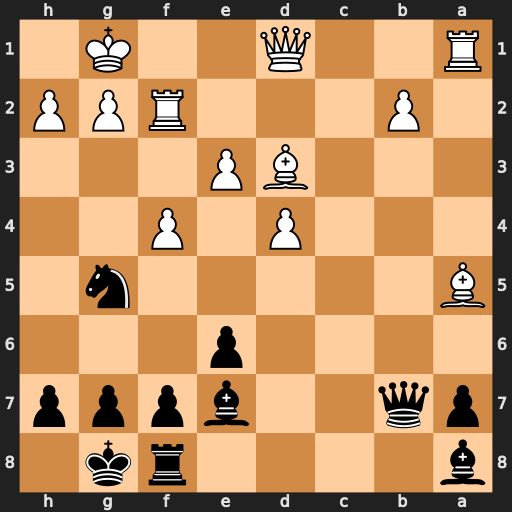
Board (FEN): b4rk1/pq2bppp/4p3/B5n1/3P1P2/3BP3/1P3RPP/R2Q2K1
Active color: b
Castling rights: -
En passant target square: -
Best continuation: Nh3+ Kf1 Nxf2